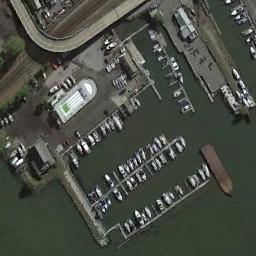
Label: harbor